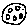
Label: moon